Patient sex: M
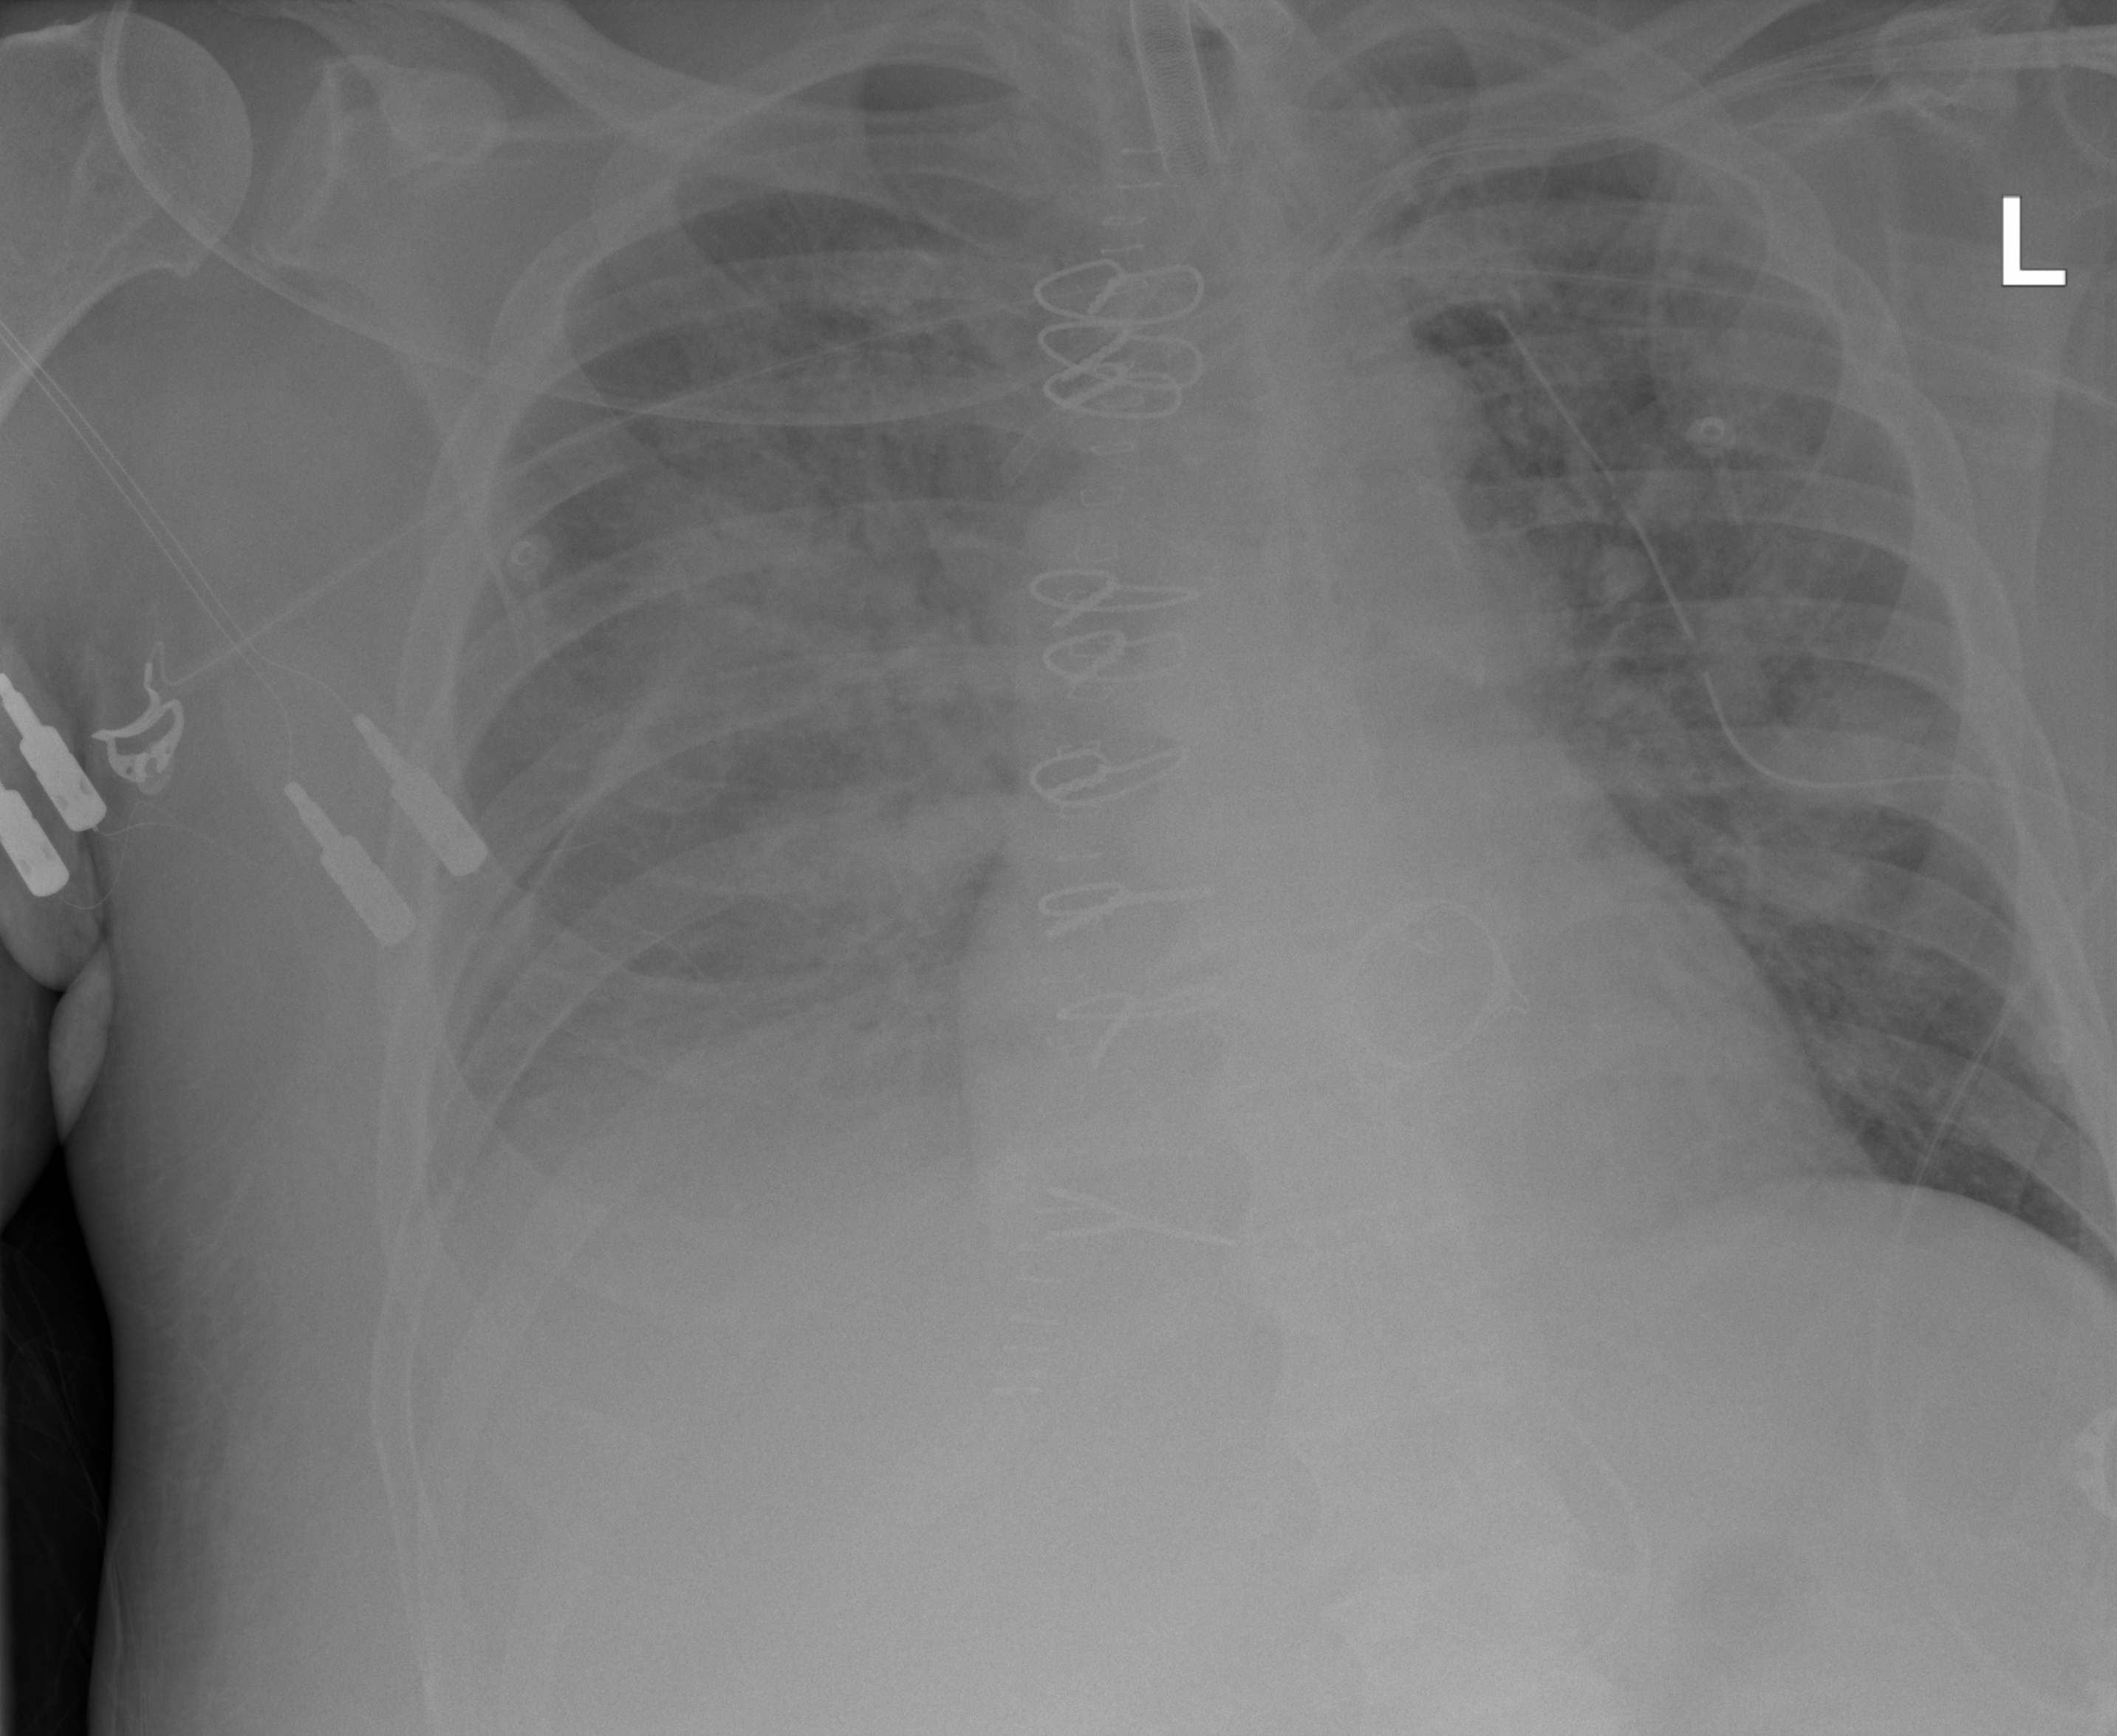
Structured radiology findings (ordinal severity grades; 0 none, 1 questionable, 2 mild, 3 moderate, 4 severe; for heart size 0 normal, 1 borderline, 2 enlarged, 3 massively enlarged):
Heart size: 0
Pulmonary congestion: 2
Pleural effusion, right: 2
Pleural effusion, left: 0
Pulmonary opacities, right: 3
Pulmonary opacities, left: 3
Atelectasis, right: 2
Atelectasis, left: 3